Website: apple
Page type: orders-overview
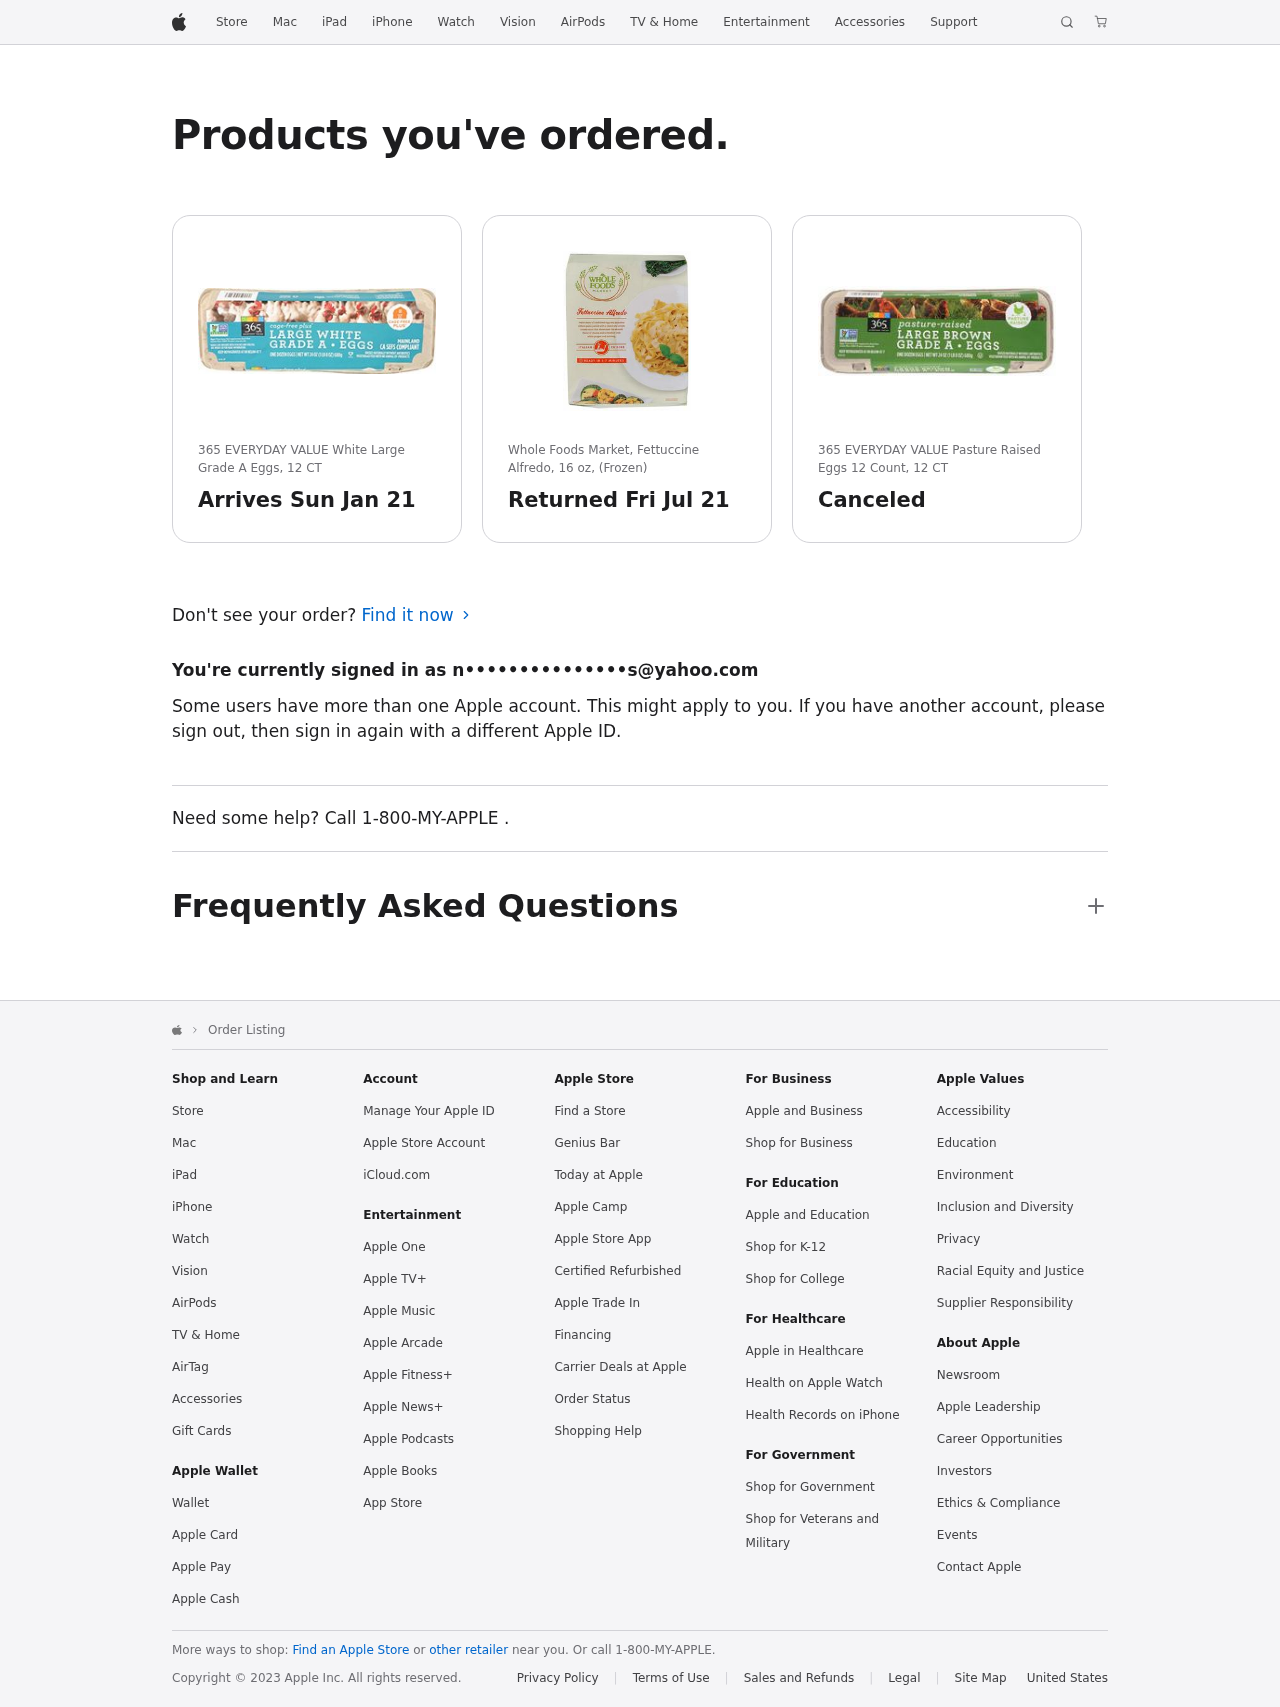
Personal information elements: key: PII_EMAIL
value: n•••••••••••••••s@yahoo.com
Product elements: key: PRODUCT1_NAME
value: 365 EVERYDAY VALUE White Large Grade A Eggs, 12 CT
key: PRODUCT2_NAME
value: Whole Foods Market, Fettuccine Alfredo, 16 oz, (Frozen)
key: PRODUCT3_NAME
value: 365 EVERYDAY VALUE Pasture Raised Eggs 12 Count, 12 CT
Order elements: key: ORDER_DELIVERY_DATE
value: Sun Jan 21
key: ORDER_RETURN_BY_DATE
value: Fri Jul 21